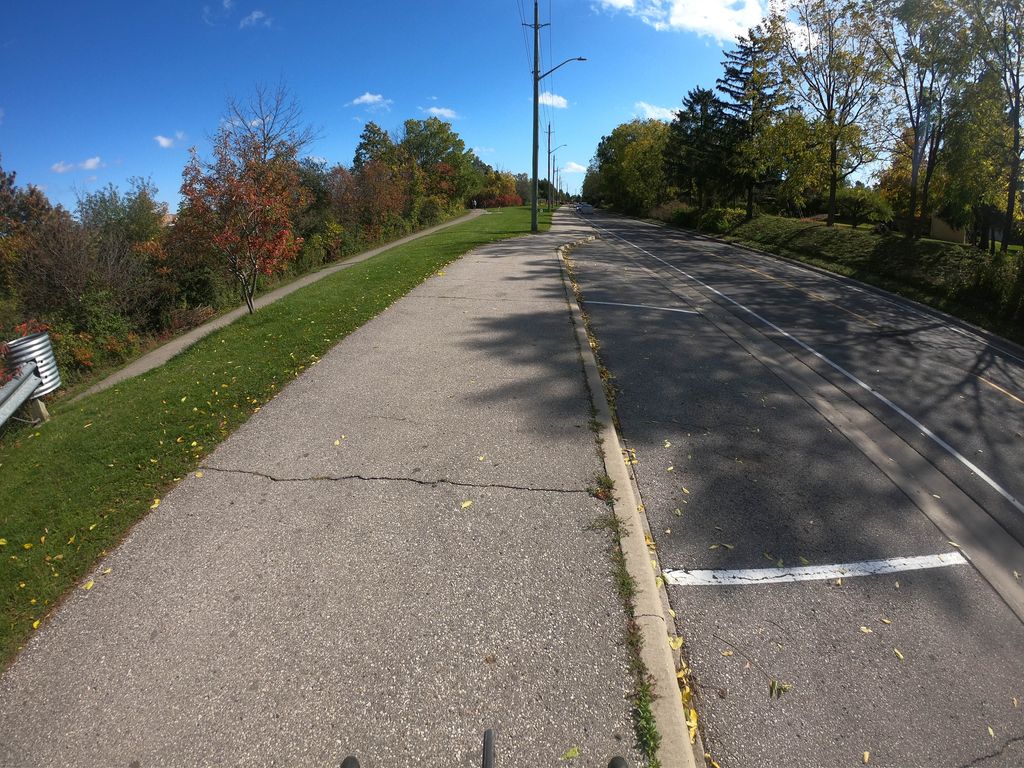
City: kitchener-waterloo